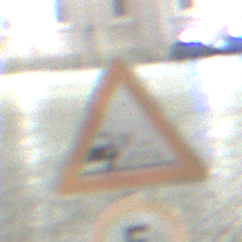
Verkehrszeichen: SplittSchotter
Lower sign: Geschwindigkeit5
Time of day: Night
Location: Outdoor (Urban)
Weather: PartlyCloudy
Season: NotSpecified
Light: Artificial